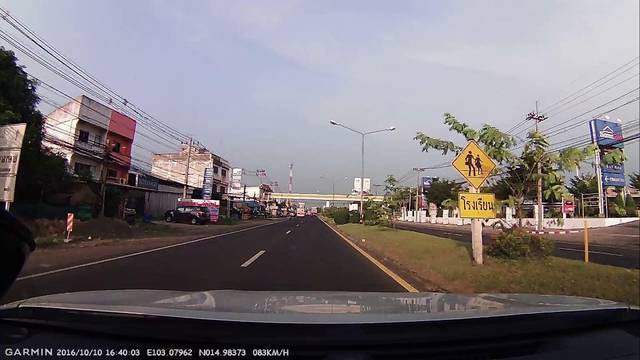
Region: Thailand
Coordinates: 14.984, 103.08